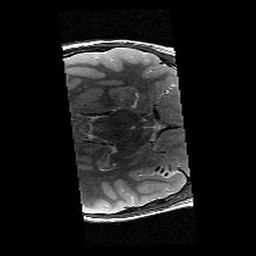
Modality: T2w
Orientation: axial
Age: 10
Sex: female
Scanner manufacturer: siemens
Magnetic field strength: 3 T
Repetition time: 9.23 s
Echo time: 0.067 s